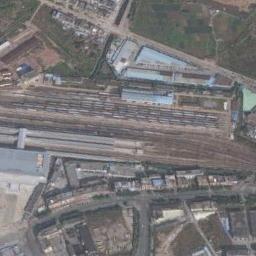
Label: railway_station